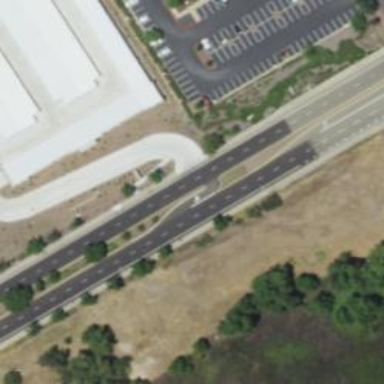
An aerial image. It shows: Tertiary link road.